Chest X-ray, PA view. Patient: 54 years old, sex M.
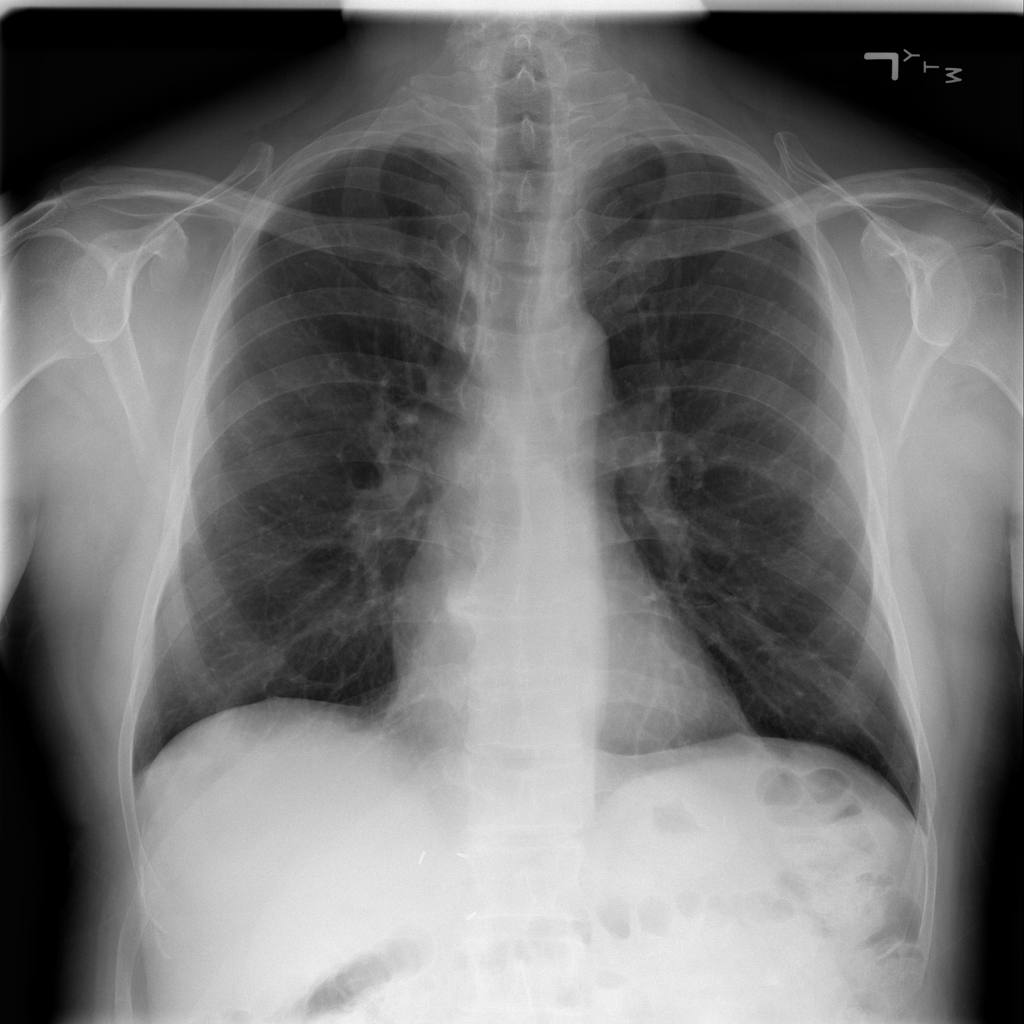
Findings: No Finding